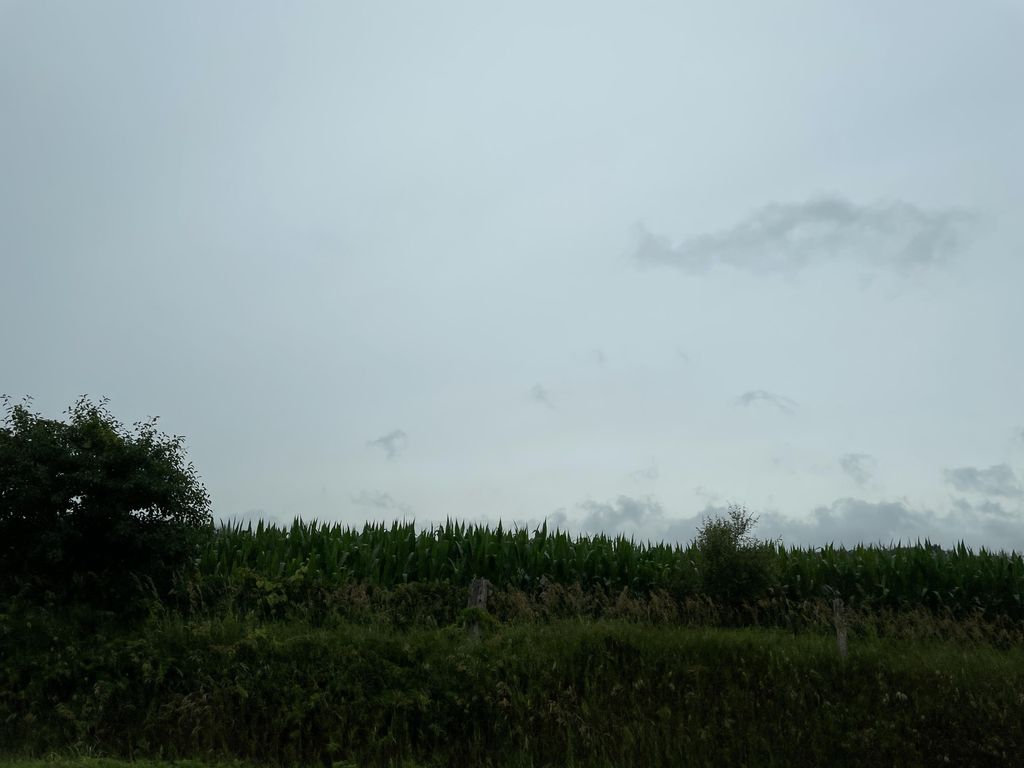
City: kitchener-waterloo